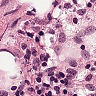
Metastatic tissue present: no